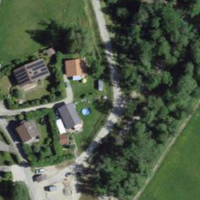
EUNIS habitat code: 55
Species observed at this site:
Galium mollugo
Aegopodium podagraria
Lysimachia nummularia
Plantago major
Acer pseudoplatanus
Geum urbanum
Dactylis glomerata